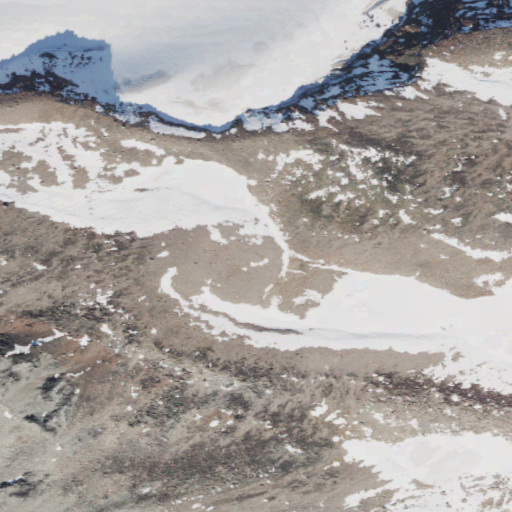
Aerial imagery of ridge(s) in Washington named Ptarmigan Ridge containing barren land and snow